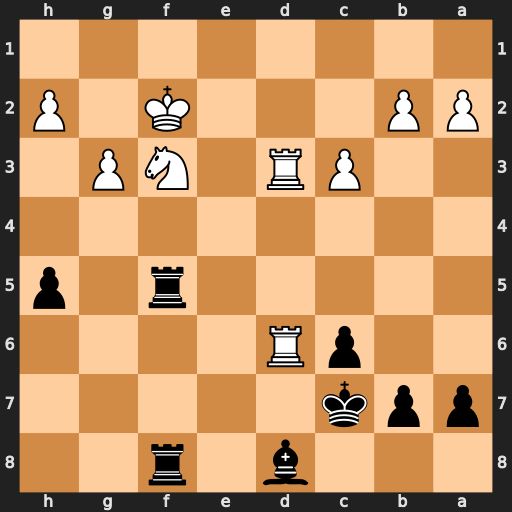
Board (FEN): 3b1r2/ppk5/2pR4/5r1p/8/2PR1NP1/PP3K1P/8
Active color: b
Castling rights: -
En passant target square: -
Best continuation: Rxf3+ Rxf3 Rxf3+ Kxf3 Kxd6